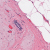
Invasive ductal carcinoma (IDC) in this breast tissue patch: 0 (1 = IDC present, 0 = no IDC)